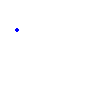
Particle: proton